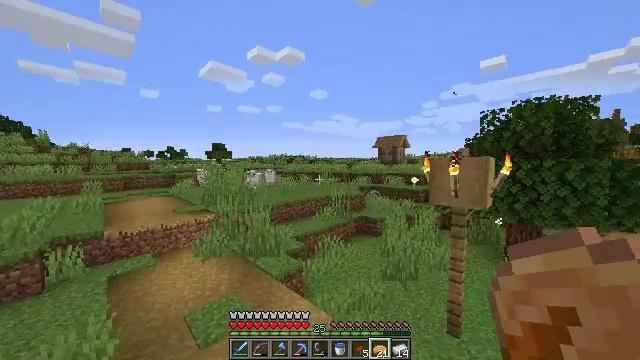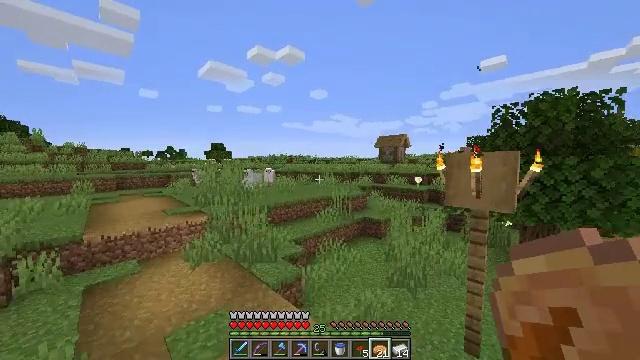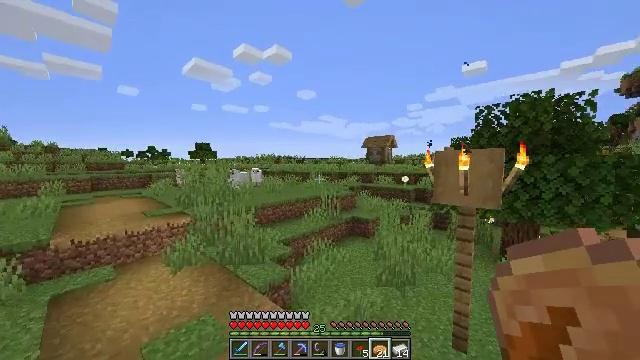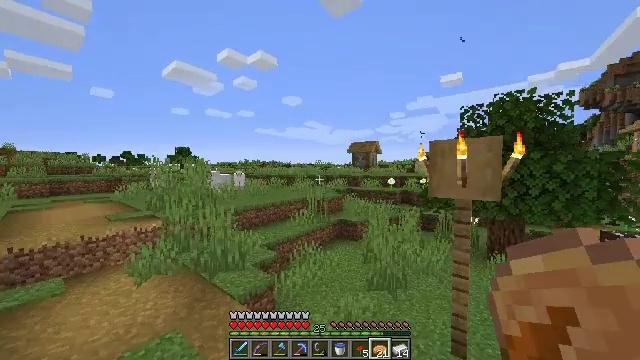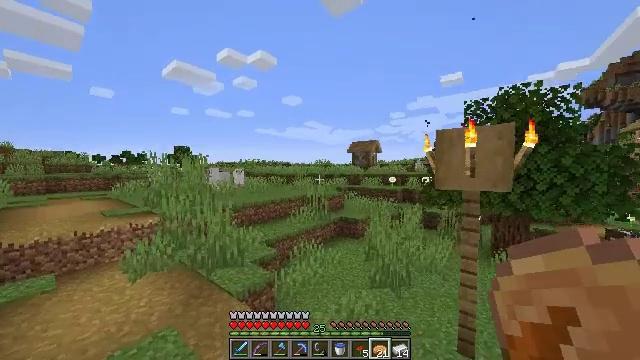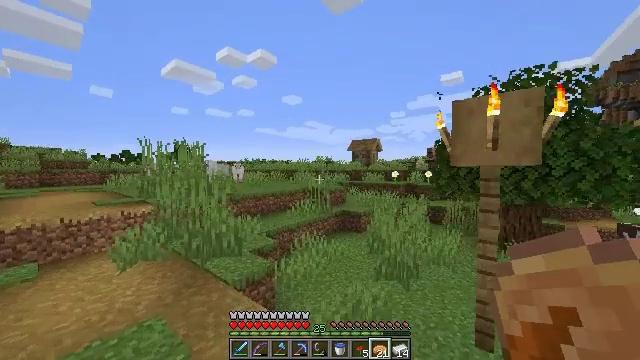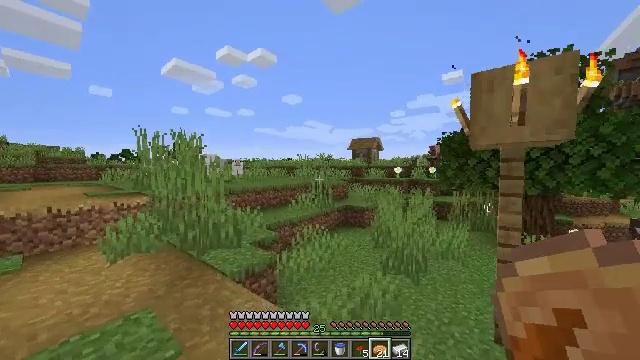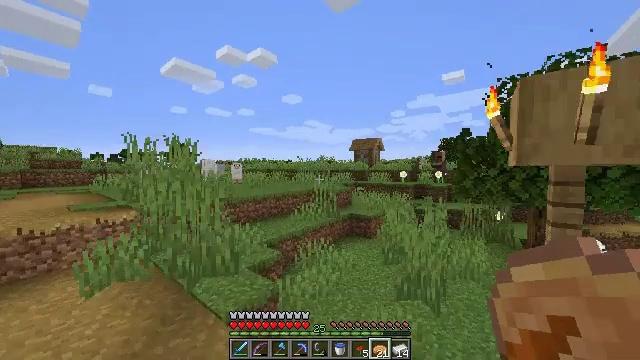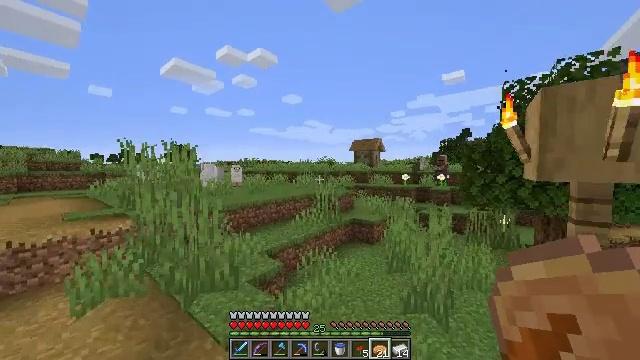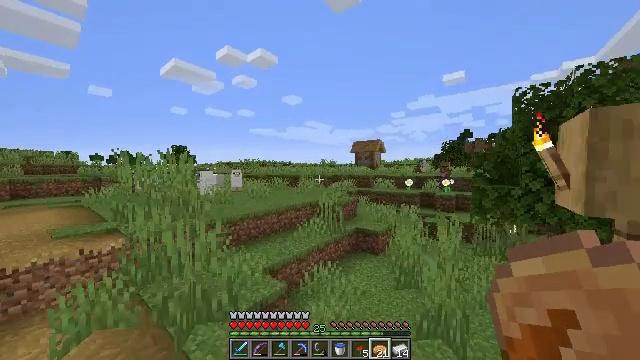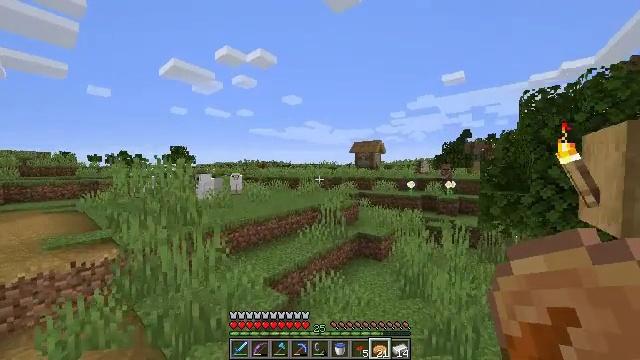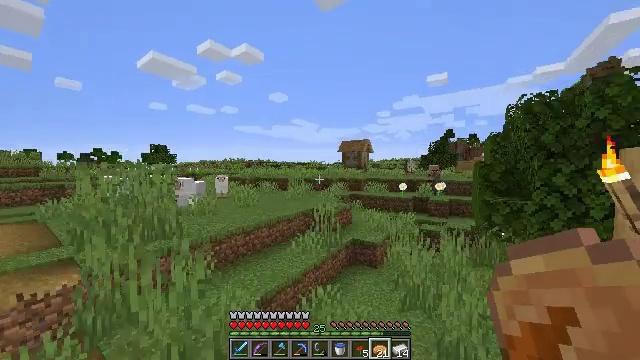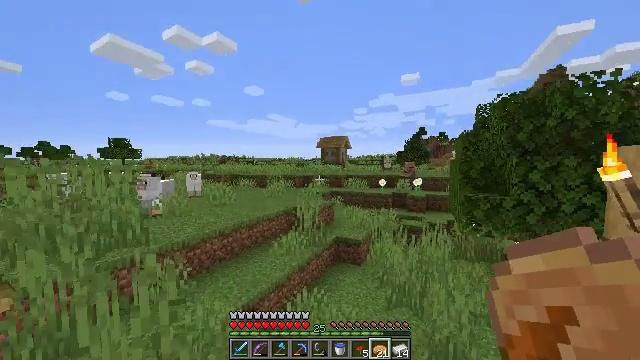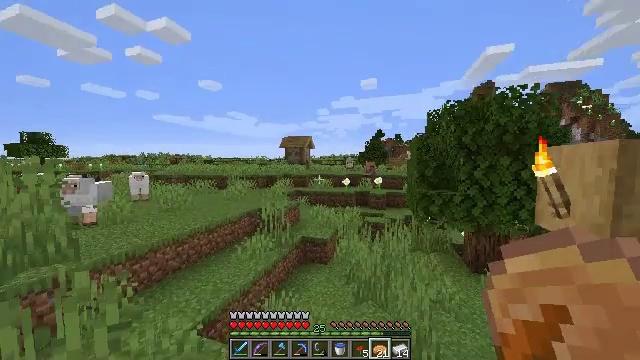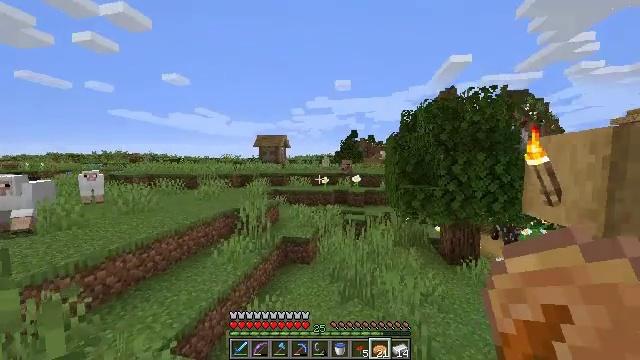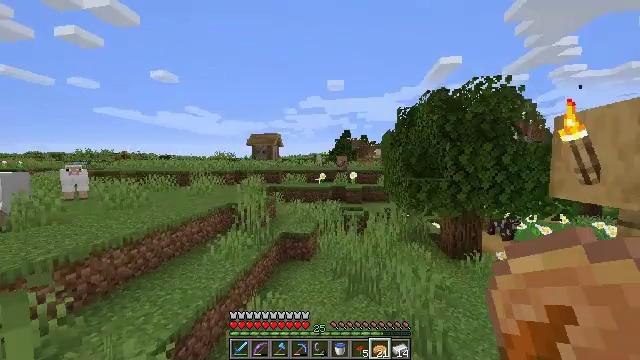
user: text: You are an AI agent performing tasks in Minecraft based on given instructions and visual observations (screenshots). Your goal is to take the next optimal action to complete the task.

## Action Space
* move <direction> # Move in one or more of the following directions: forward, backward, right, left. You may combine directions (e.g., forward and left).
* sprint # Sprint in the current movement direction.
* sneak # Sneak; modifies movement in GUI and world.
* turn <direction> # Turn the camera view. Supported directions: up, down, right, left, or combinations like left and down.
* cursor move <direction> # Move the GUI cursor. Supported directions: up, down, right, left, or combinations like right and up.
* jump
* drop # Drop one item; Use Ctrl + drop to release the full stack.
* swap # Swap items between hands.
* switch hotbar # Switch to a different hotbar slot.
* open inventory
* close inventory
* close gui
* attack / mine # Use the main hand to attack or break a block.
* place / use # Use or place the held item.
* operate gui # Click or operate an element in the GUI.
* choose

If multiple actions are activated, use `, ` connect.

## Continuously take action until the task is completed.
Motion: motion action
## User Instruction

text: Collect oxeye daisy from the ground.
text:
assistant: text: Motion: move forward, sprint, jump
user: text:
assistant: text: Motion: move forward, sprint, turn right, jump
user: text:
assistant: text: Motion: move forward, sprint, turn right and up, jump
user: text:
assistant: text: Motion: move forward and move left, sprint, jump
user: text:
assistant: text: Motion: move forward and move left, sprint, jump
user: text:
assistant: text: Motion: move forward and move left, sprint, jump
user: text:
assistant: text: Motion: move forward and move left, sprint, jump
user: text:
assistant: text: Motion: move forward and move left, sprint, jump
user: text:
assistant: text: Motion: move forward and move left, sprint, jump
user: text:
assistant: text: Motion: move forward and move left, sprint, jump
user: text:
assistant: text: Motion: move forward and move left, sprint, turn right, jump
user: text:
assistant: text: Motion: move forward and move left, sprint, turn right and down, jump
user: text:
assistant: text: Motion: move forward and move left, sprint, turn right, jump
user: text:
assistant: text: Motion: move forward, sprint, turn right, jump
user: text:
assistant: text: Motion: move forward, sprint, turn right, jump
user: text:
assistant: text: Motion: move forward, sprint, jump
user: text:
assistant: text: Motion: move forward, sprint, jump
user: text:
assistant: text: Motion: move forward, sprint, jump
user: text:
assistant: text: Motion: move forward, sprint, jump
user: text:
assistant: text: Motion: move forward, sprint, jump
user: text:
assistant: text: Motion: move forward, sprint, turn right, jump
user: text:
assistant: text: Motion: move forward, sprint, turn right, jump
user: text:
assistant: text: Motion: move forward, sprint, turn right, jump
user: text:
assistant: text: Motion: move forward, sprint, jump
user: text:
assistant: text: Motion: move forward, sprint, turn right, jump
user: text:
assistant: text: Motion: move forward, sprint, jump
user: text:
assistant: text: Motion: move forward and move left, sprint, jump
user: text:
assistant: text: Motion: move forward and move left, sprint
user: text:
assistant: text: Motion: move forward and move left, sprint
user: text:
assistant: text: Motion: move forward and move left, sprint